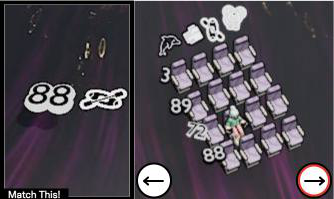
Task: seats
Answer: no